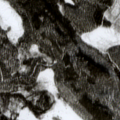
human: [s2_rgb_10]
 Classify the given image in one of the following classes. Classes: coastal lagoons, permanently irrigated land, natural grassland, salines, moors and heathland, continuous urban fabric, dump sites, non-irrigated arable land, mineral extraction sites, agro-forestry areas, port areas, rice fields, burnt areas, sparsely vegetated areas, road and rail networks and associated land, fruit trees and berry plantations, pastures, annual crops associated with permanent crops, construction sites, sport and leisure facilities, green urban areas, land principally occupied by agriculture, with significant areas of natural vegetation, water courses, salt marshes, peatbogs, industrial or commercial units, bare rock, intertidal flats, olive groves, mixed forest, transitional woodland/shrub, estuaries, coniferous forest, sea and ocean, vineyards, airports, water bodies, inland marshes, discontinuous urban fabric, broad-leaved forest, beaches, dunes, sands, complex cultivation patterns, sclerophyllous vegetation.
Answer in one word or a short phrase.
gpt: coniferous forest, transitional woodland/shrub, peatbogs